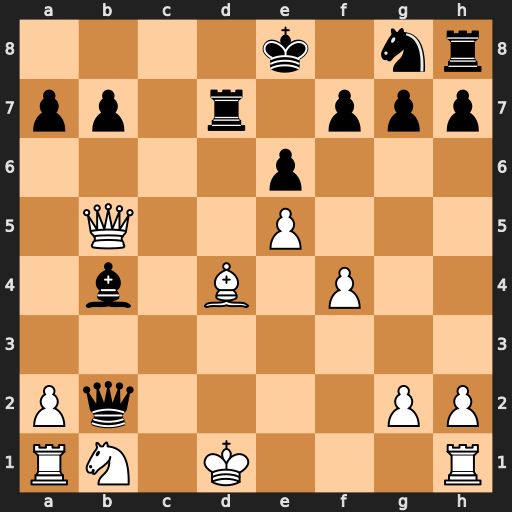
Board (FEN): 4k1nr/pp1r1ppp/4p3/1Q2P3/1b1B1P2/8/Pq4PP/RN1K3R
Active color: w
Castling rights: k
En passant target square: -
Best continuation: Qxd7+ Kxd7 Bxb2